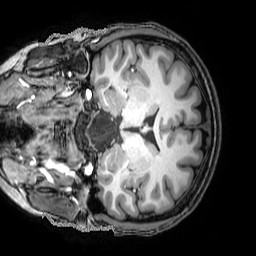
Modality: T1w
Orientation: sagittal
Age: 23
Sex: female
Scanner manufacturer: philips
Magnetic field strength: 3 T
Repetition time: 8.137 s
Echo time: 3.722 s